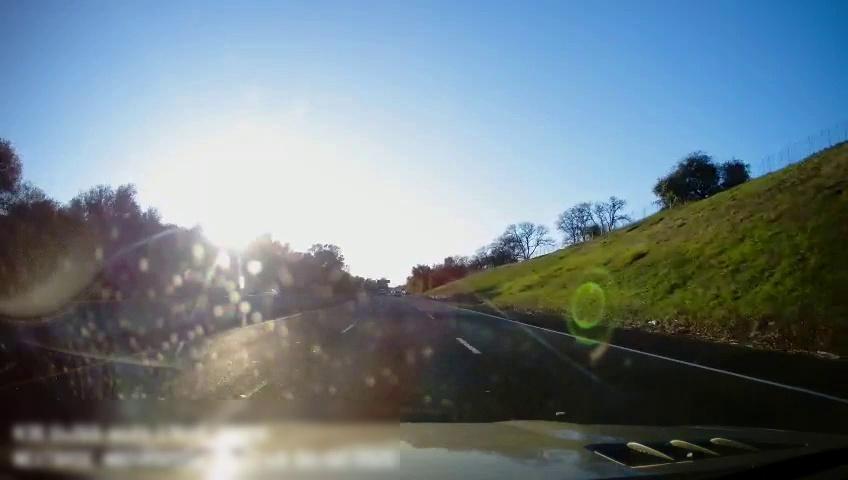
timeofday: Day
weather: Cloudy
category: Drivable Space
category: Vehicles | Car
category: Vehicles | SUV
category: Vehicles | Car
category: Lanes | Alternate Lane
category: Lanes | Current Lane
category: Lanes | Current Lane
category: Lanes | Alternate Lane
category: Traffic | Signs